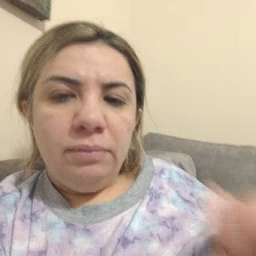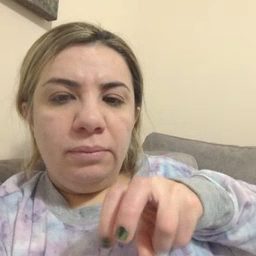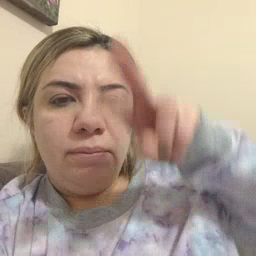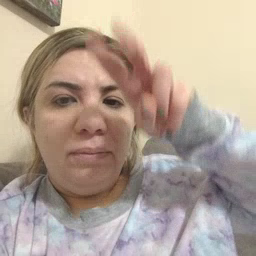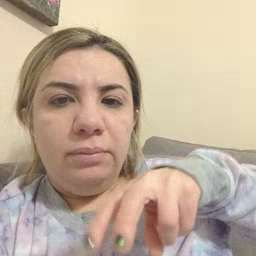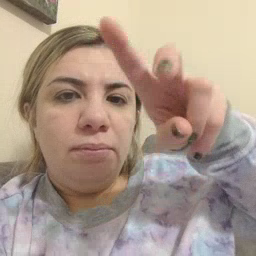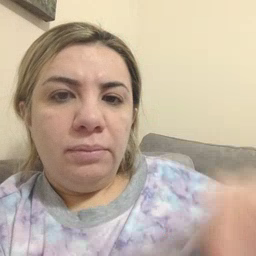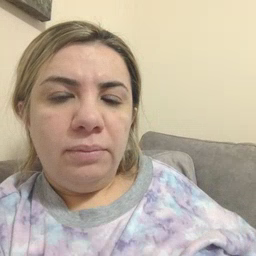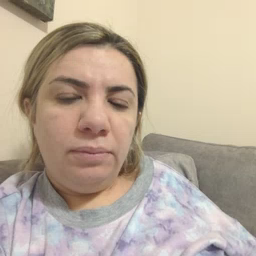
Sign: stairs